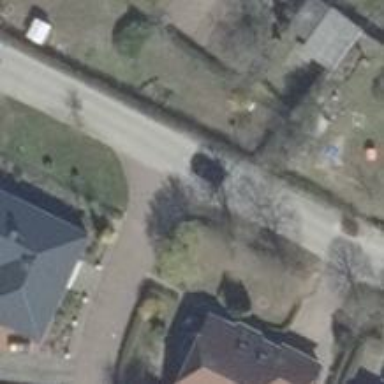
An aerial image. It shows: Residential road with chicane for traffic calming.